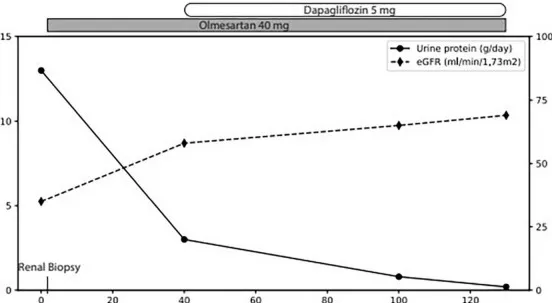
Clinical course. eGFR estimated glomerular filtration rate.
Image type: pathology (immunostaining)